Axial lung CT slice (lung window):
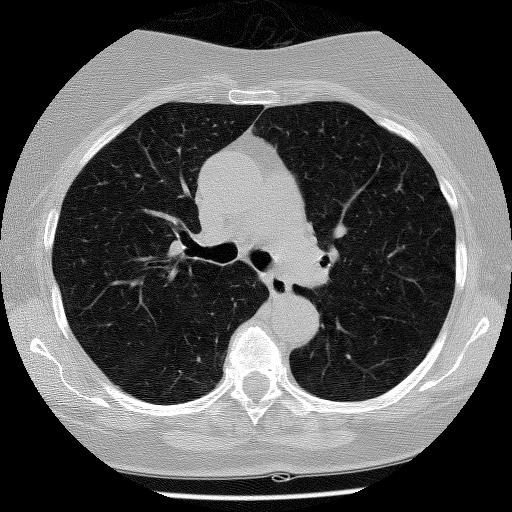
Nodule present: no